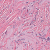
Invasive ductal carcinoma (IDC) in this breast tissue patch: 1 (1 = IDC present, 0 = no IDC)